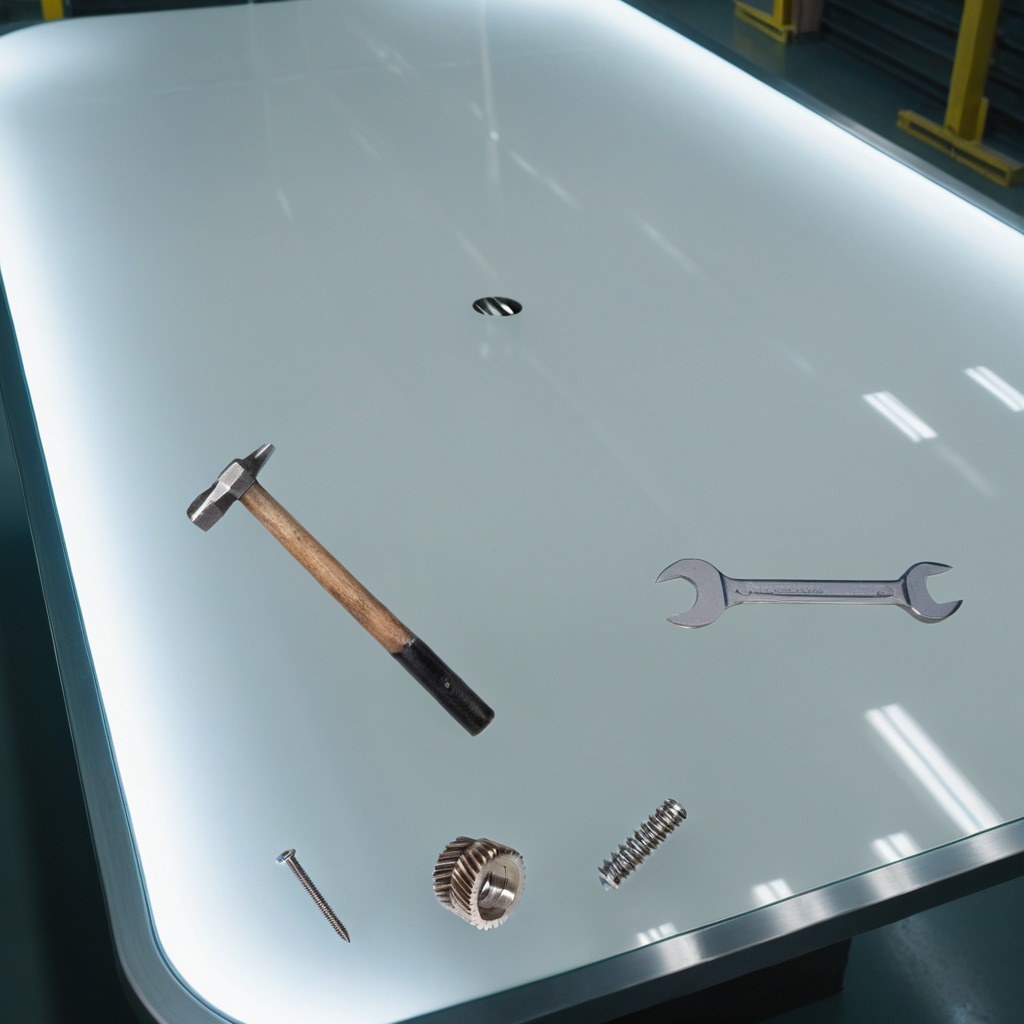
A steel gear with teeth, a hammer, a metal machine screw, a coiled metal spring, and a wrench are lying on a high-gloss table in a ship maintenance bay industrial lighting.